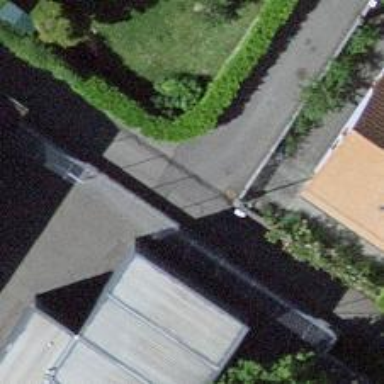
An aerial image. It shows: Asphalt road in residential area.